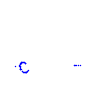
Particle: kaon